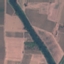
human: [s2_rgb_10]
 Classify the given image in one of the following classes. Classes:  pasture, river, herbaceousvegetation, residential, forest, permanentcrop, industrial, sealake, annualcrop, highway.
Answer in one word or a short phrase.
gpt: River